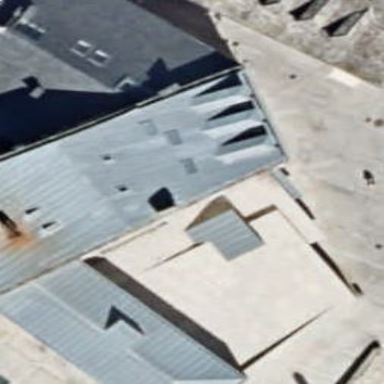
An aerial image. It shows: Warehouse building.